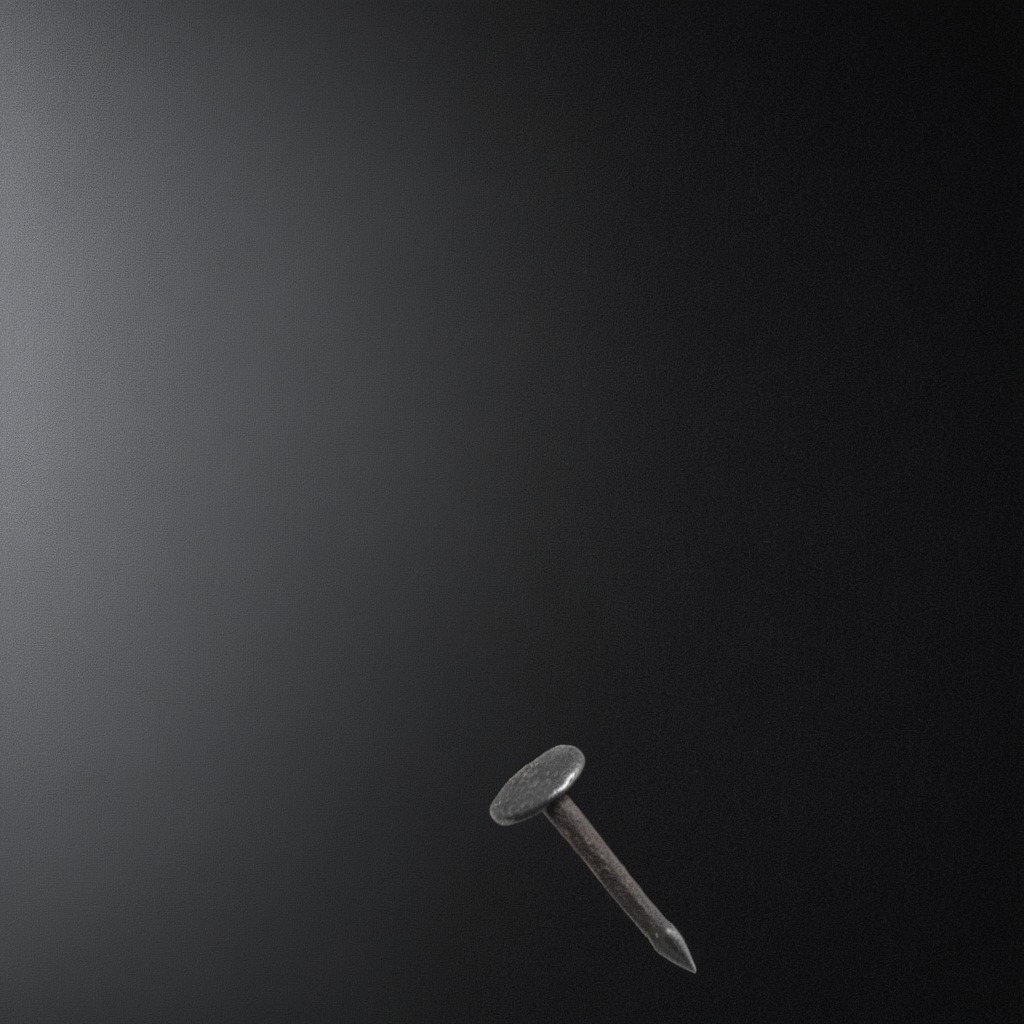
An iron nail is lying on the clean granite tabletop.